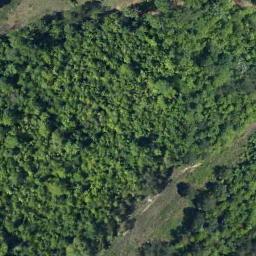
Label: forest